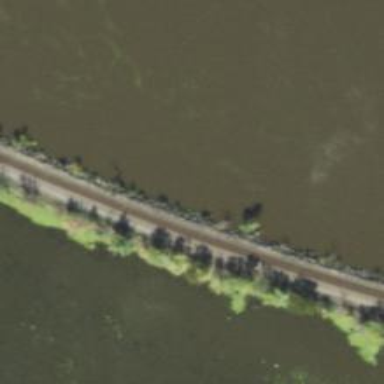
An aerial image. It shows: Railway track.